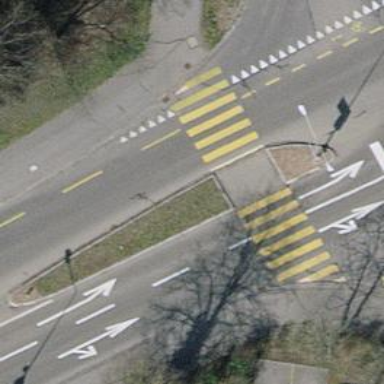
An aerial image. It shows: Uncontrolled zebra crossing with pedestrian island.